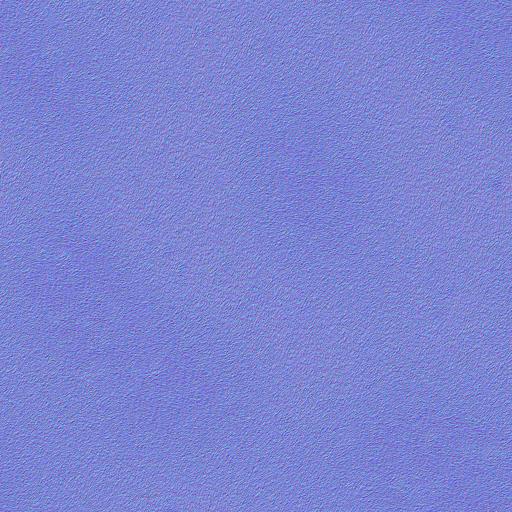
carpet light yellow